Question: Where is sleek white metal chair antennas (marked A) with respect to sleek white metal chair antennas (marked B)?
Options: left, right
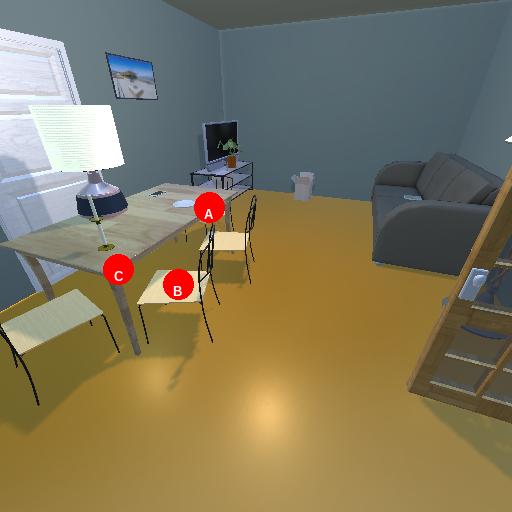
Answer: left